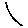
Label: line